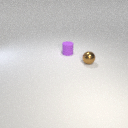
small purple rubber cylinder to the left of small brown metal sphere